Field crop: maize
Growth stage: 2
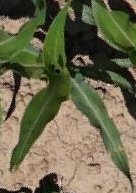
Species: maize